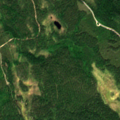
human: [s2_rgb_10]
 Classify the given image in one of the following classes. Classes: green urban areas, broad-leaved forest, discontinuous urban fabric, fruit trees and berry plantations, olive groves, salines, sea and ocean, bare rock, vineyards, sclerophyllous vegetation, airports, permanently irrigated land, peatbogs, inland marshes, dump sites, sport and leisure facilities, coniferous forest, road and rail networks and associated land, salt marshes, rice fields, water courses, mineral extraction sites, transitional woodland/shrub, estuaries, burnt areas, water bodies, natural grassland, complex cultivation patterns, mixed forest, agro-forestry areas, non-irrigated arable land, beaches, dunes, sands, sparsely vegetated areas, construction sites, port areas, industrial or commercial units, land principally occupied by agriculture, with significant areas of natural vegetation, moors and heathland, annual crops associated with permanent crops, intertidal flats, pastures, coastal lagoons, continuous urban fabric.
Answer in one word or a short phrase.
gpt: coniferous forest